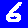
Digit: 6